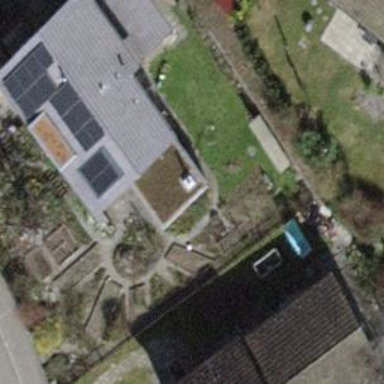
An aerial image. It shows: Detached building with gabled roof.